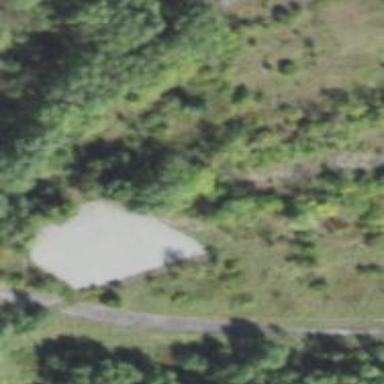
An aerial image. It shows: Disused railway.